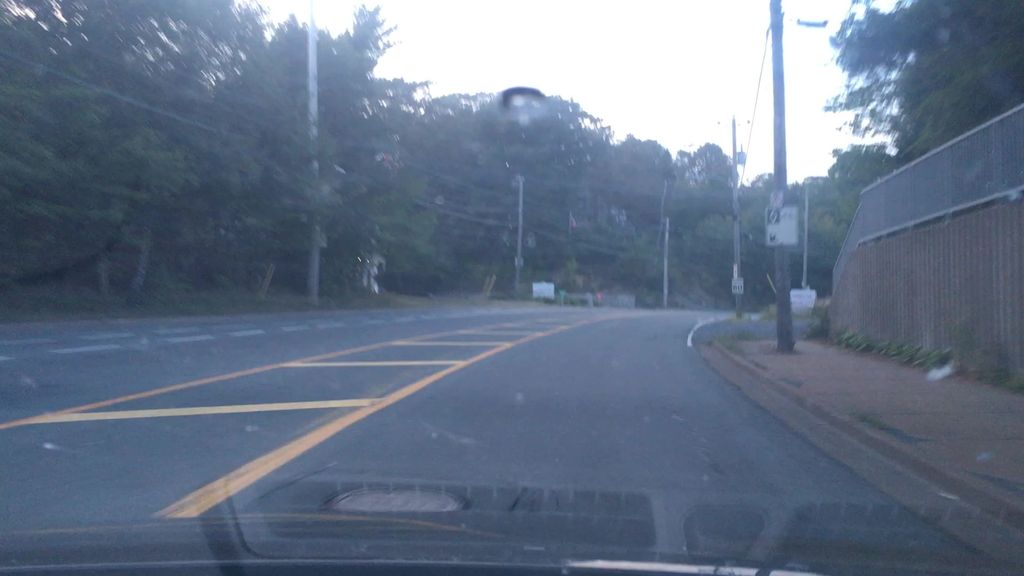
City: halifax